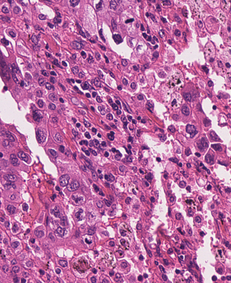
Tumor epithelial tissue: yes
Tumor-associated stroma tissue: yes
Normal tissue: no